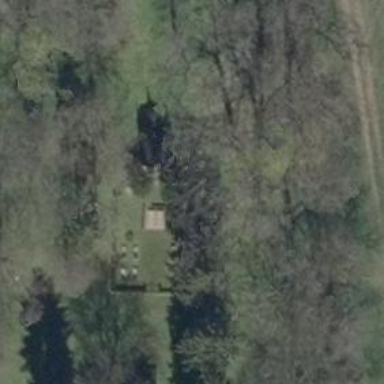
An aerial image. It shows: Place of worship with historic tomb.